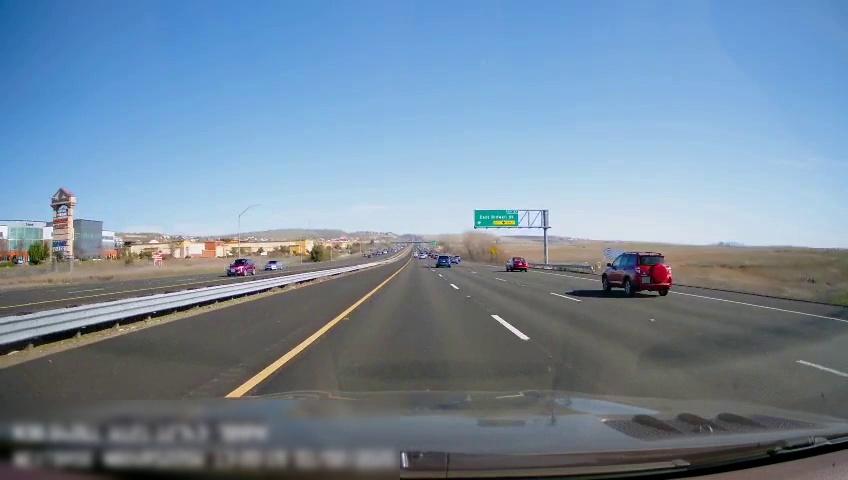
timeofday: Day
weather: Sunny
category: Drivable Space
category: Drivable Space
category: Vehicles | Car
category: Vehicles | Car
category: Vehicles | Car
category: Vehicles | Car
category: Vehicles | Car
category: Lanes | Opposite Lane
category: Lanes | Opposite Lane
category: Lanes | Current Lane
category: Lanes | Current Lane
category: Lanes | Alternate Lane
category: Lanes | Alternate Lane
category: Traffic | Signs